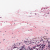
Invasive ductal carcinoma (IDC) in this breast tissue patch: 0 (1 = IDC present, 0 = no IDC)